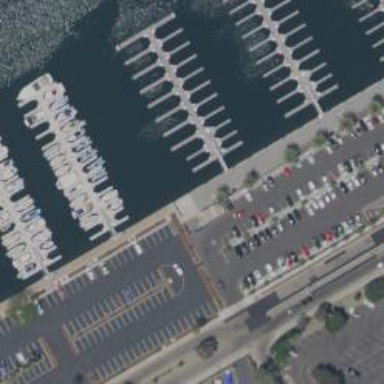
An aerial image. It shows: Man-made pier.